Question: I have one coordinate and want to get a new coordinate after rotation like image below. Can anyone give me a simple formula ?
<URL>
EDIT : after using eol formula...

there's a very small miss "6.1232338E-15".
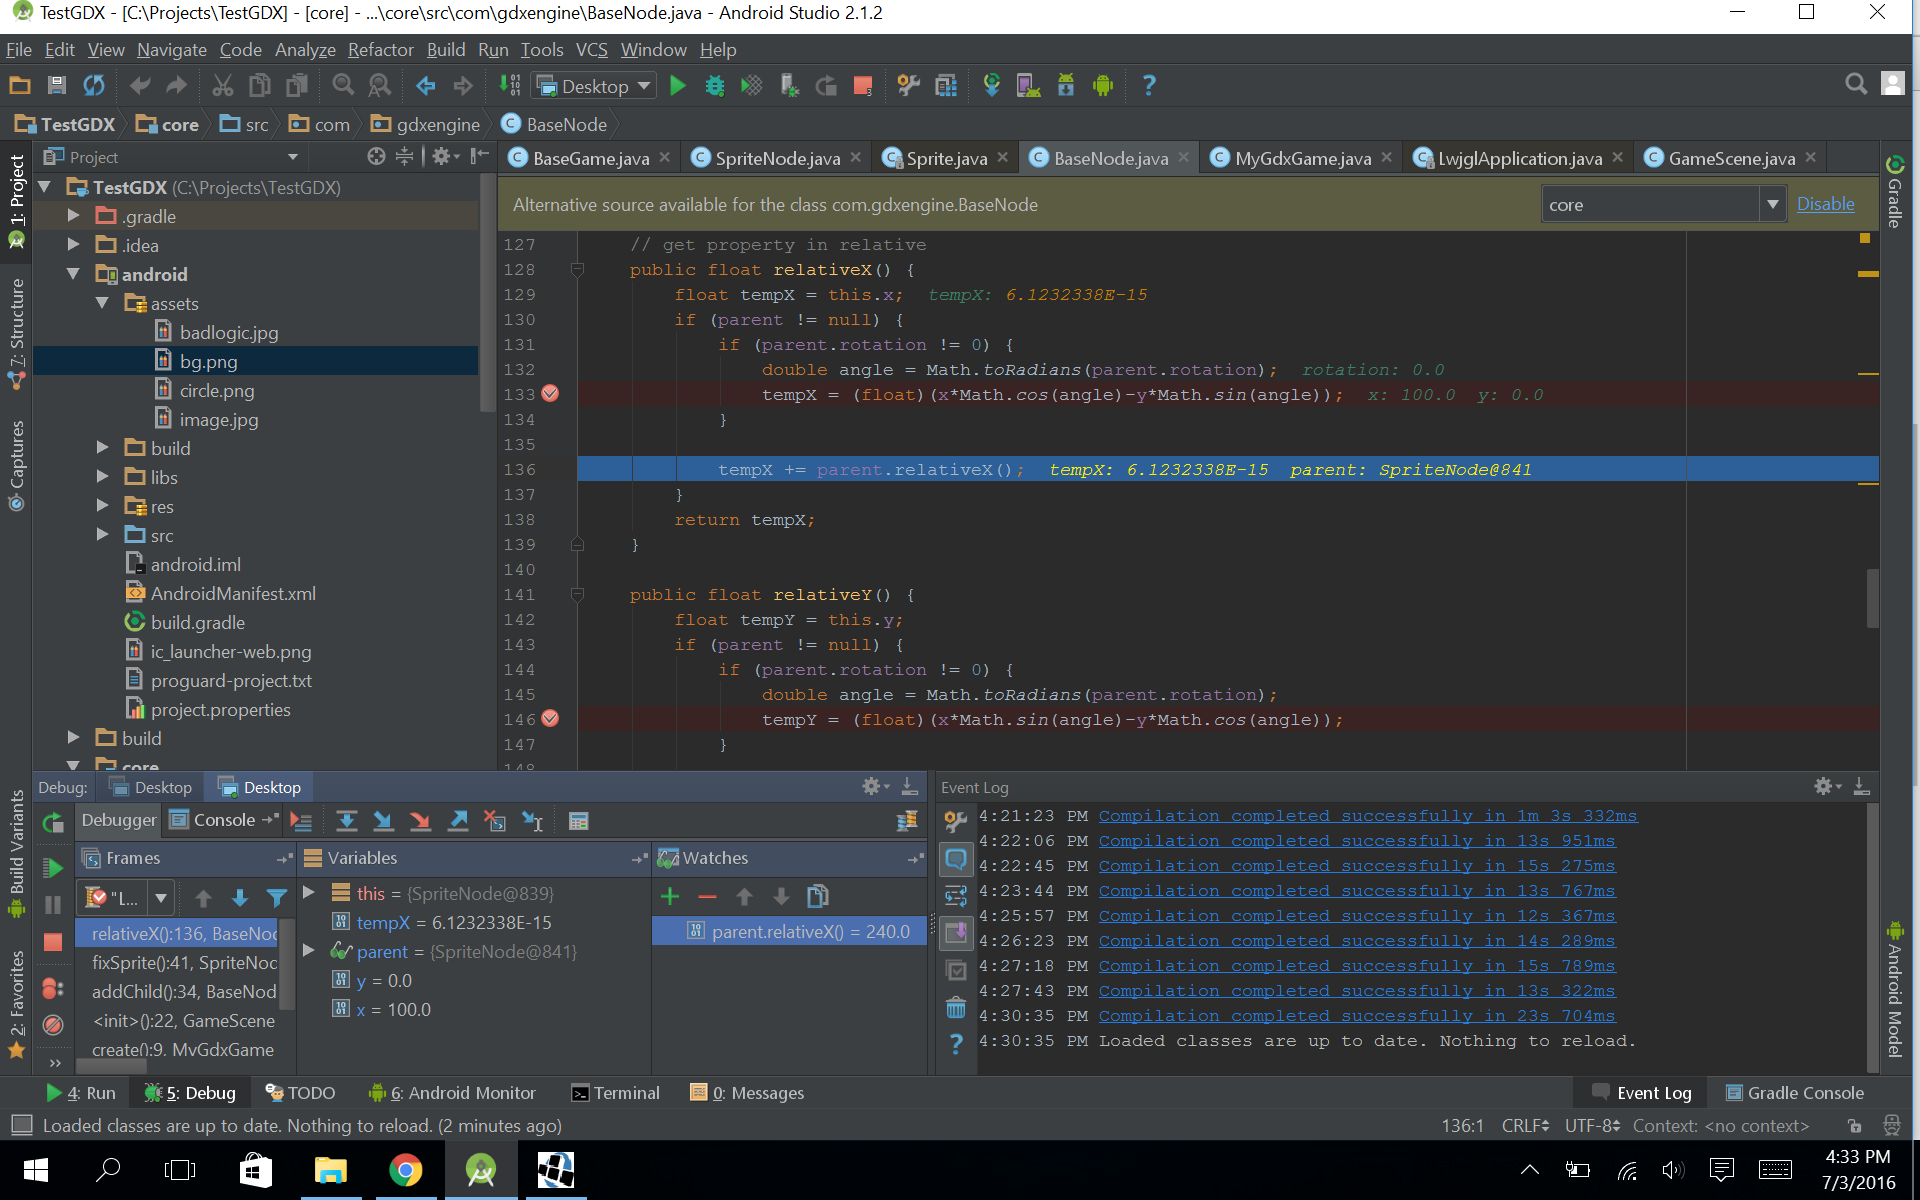
Answer: Just use a rotation matrix (taken from <URL>:
'''
float newX = x*Math.cos(angleRad) - y*Math.sin(angleRad);
float newY = x*Math.sin(angleRad) - y*Math.cos(angleRad);
'''
One thing to mention is that you need to make sure that the angle is in radians, so you may need to perform this conversion:
'''
float angleRad = angle*Math.PI/180;
'''